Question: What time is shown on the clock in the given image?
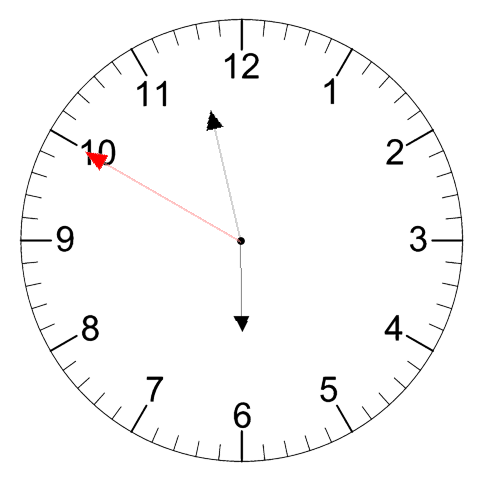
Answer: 05:57:50